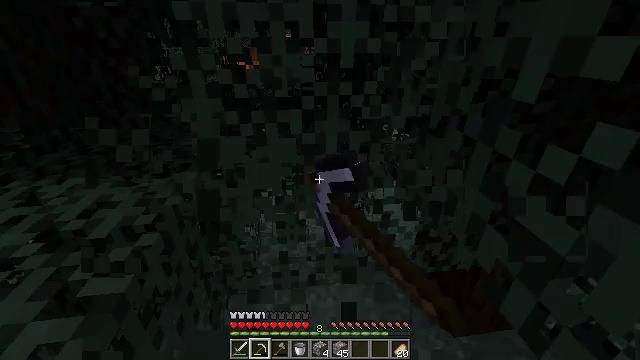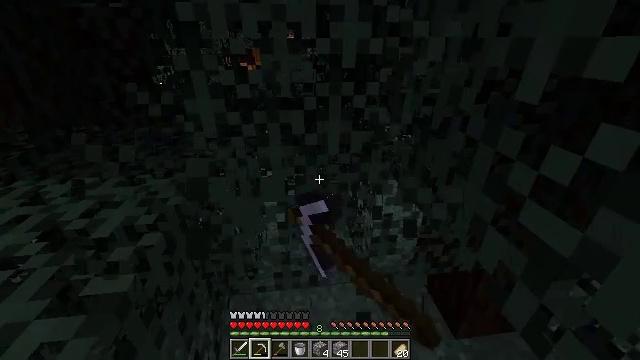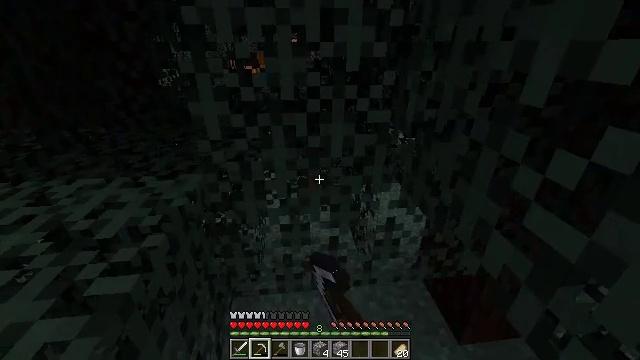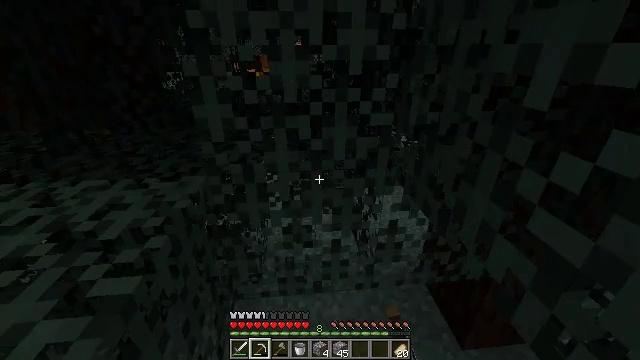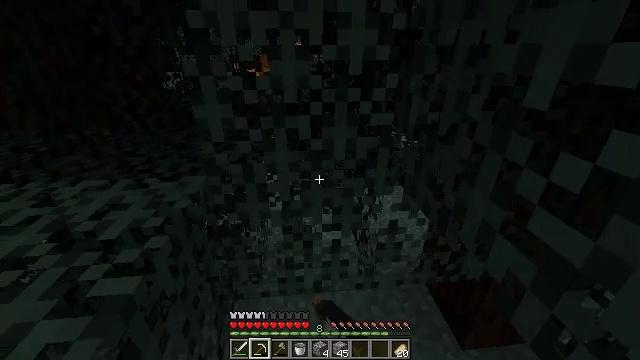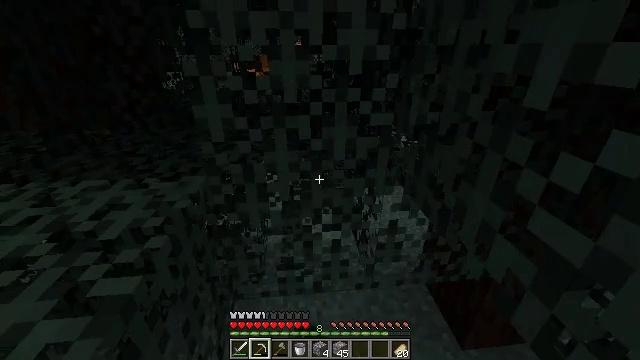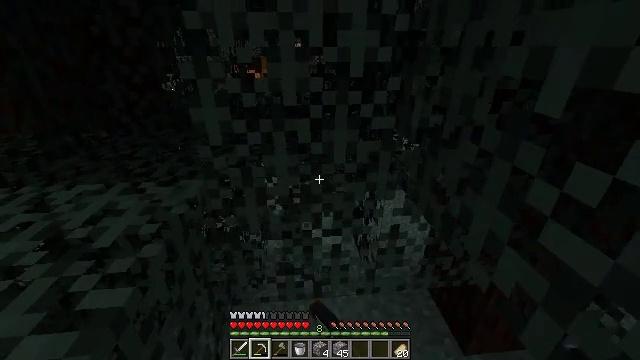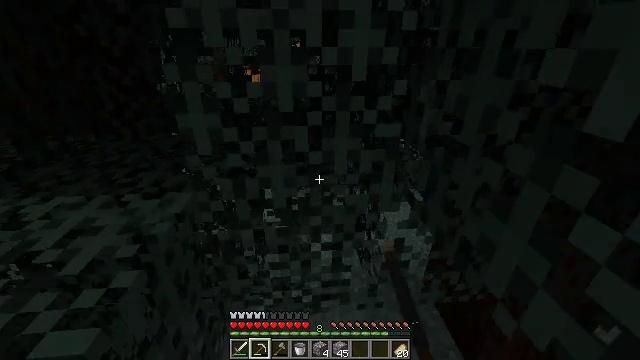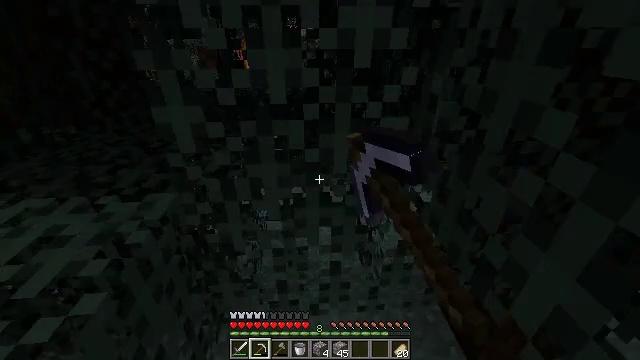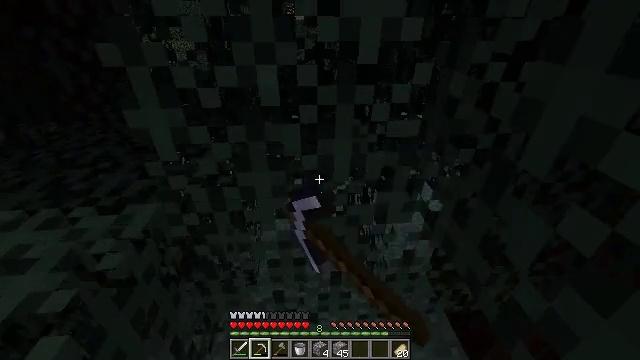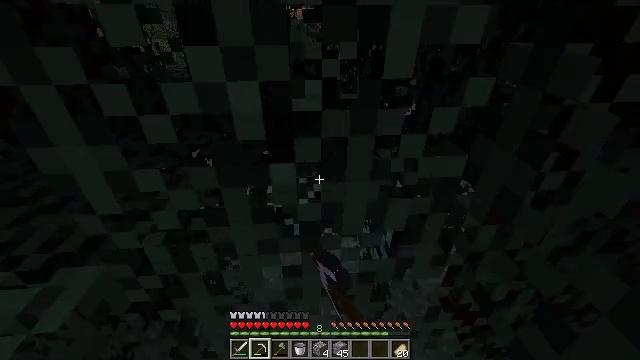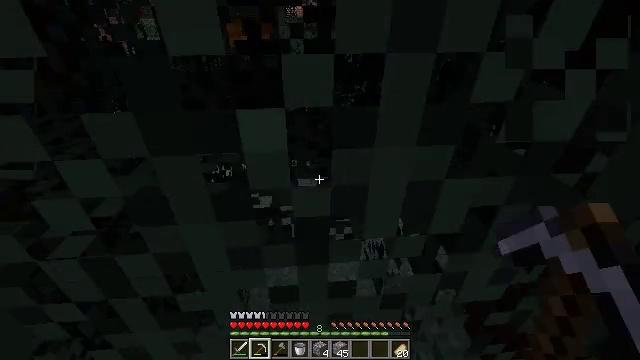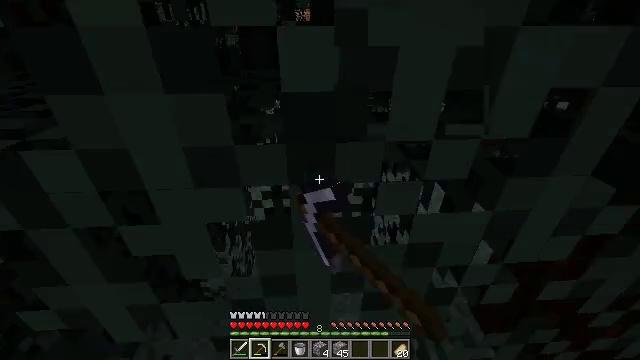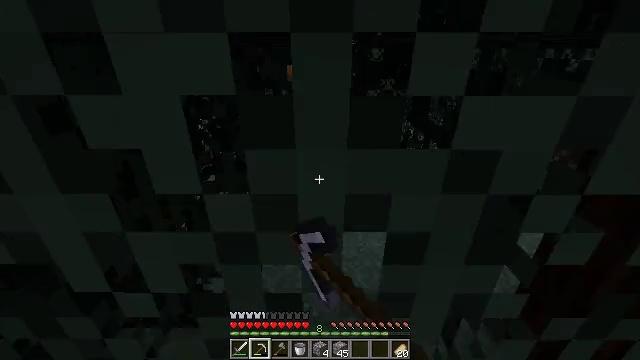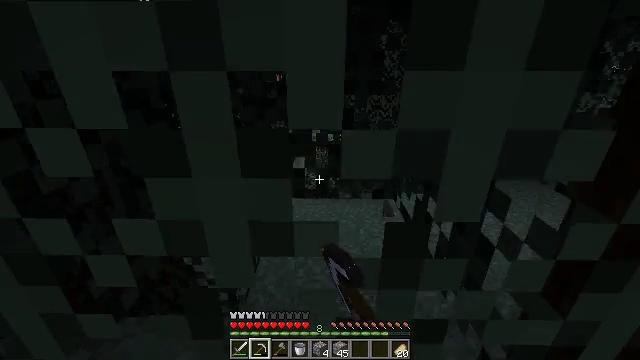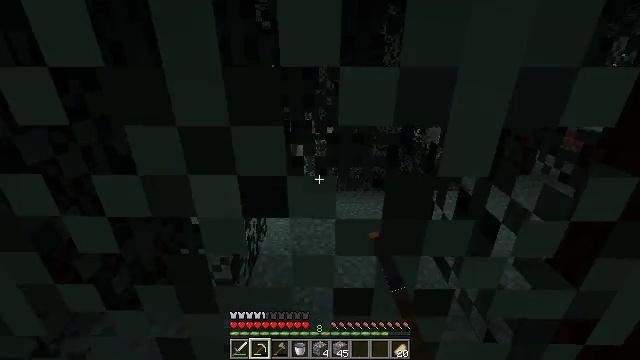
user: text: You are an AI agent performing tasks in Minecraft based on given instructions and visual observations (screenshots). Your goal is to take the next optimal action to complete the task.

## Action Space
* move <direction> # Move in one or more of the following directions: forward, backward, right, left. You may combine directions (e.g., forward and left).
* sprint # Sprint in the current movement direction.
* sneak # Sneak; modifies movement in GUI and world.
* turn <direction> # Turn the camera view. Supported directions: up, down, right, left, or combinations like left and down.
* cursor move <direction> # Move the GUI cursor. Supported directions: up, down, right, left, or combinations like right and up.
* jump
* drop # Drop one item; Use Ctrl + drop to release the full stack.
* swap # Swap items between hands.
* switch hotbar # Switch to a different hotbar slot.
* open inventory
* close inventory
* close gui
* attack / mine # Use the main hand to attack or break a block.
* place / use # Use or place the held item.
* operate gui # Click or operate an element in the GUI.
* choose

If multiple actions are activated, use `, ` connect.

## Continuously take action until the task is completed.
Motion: motion action
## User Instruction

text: Gather spruce leaves to collect foliage.
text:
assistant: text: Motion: attack / mine
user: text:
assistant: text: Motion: attack / mine
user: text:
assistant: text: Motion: attack / mine
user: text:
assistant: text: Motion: attack / mine
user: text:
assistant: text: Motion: attack / mine
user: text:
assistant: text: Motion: move forward, attack / mine
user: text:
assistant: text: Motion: move forward, attack / mine
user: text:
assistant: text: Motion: move forward, turn down, attack / mine
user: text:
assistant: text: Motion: move forward, turn down, attack / mine
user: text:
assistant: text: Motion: move forward, attack / mine
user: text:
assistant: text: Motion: move forward, attack / mine
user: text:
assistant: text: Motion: move forward, turn left and up, attack / mine
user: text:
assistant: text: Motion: turn left and up, attack / mine
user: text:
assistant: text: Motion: turn up, attack / mine
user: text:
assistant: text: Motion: attack / mine
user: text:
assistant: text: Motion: move forward, attack / mine
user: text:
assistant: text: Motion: move forward, attack / mine
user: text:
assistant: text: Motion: move forward
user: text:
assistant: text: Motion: move forward, switch to hotbar 1
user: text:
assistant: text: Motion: move forward, switch to hotbar 1
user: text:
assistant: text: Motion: move forward, attack / mine, switch to hotbar 1
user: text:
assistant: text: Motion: attack / mine
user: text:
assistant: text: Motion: attack / mine
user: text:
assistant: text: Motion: attack / mine
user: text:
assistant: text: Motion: attack / mine
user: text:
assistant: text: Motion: attack / mine
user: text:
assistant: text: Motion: turn up, attack / mine
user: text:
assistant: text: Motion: turn up, attack / mine
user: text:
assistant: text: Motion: turn up, attack / mine
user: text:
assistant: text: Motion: attack / mine